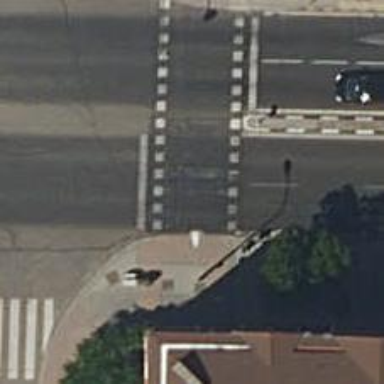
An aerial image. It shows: Road crossing with traffic signals.